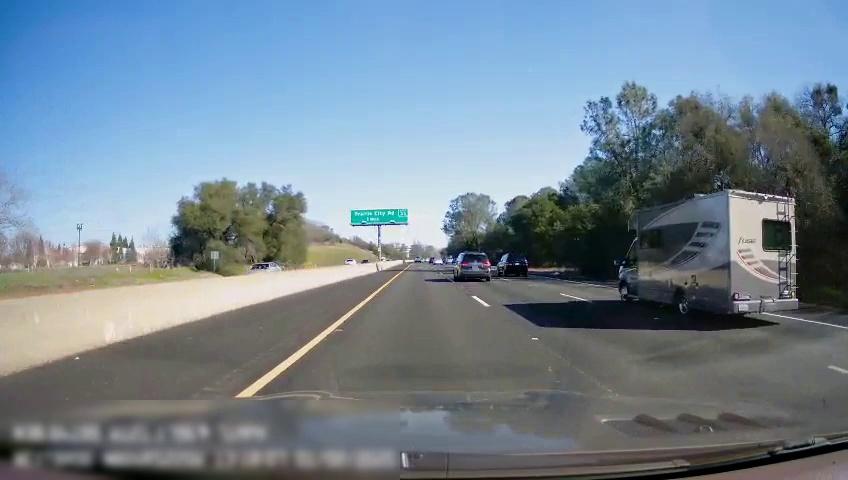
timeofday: Day
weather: Sunny
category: Drivable Space
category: Vehicles | Car
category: Vehicles | SUV
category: Vehicles | Van
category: Vehicles | Car
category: Vehicles | SUV
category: Lanes | Current Lane
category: Lanes | Current Lane
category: Lanes | Alternate Lane
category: Lanes | Alternate Lane
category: Traffic | Signs